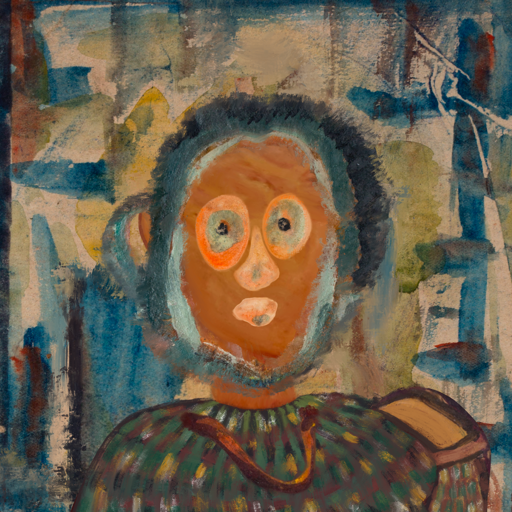
Background: Orphan, Head And Neck Front: Pious_Lady, Face Front: Childish, Bust: After_Raid, Hair Front: Boggyland, Head Accessory: Blank, Second Necklace: Comrade, Necklace: Blank, Baby: Blank